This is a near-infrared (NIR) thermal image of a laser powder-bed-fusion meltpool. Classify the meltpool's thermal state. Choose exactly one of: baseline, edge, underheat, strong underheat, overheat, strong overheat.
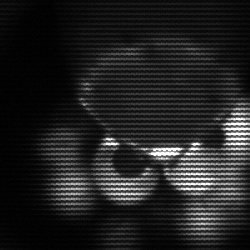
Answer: edge